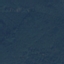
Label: Forest